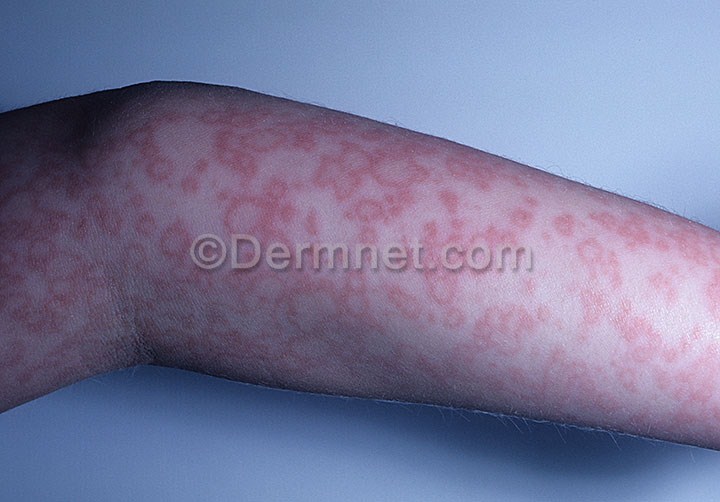
Disease: Exanthems and Drug Eruptions